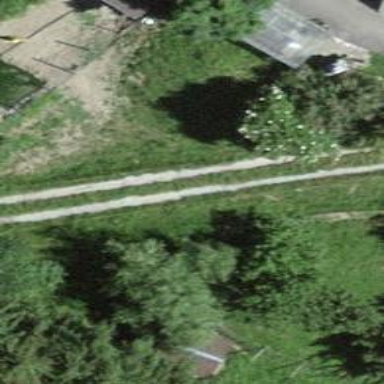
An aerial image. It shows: Dirt track road.